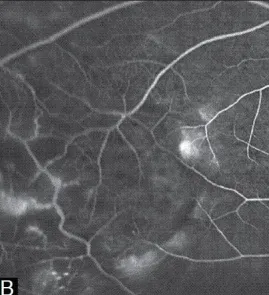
B: Flourescein angiogram of the peripheral fundus after 10 months of the third injection demonstrating a leakage reduction.
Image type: ophthalmic_imaging (ophthalmic_angiography)